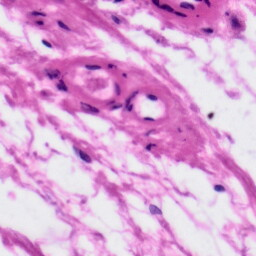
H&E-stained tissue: Tonsil